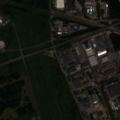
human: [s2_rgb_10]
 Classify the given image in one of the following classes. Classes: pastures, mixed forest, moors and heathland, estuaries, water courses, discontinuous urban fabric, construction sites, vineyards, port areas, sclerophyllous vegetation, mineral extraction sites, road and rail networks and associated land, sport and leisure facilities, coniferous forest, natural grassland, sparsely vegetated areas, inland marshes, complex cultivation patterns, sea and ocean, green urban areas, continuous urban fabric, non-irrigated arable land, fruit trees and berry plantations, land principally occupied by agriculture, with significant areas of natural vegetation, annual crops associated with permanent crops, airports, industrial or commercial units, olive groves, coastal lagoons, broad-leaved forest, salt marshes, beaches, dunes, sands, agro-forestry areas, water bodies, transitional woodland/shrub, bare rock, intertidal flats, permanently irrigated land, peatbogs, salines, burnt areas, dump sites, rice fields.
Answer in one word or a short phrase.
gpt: discontinuous urban fabric, industrial or commercial units, road and rail networks and associated land, pastures, transitional woodland/shrub